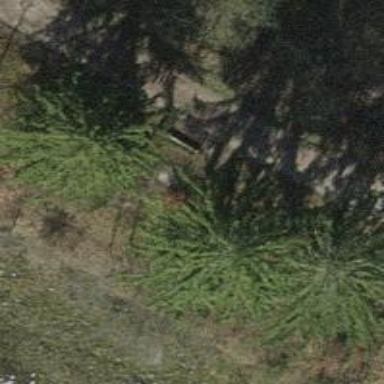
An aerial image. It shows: Brown bench.